You are looking at the wavelet scalogram of a bearing's acceleration signal. Determine the bearing's health state. Answer with exactly one of: normal, inner_race, outer_race, ball.
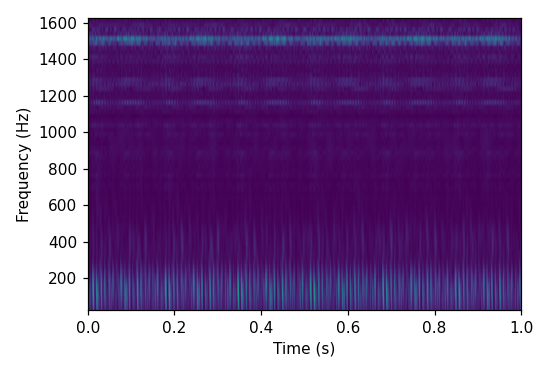
Answer: outer_race